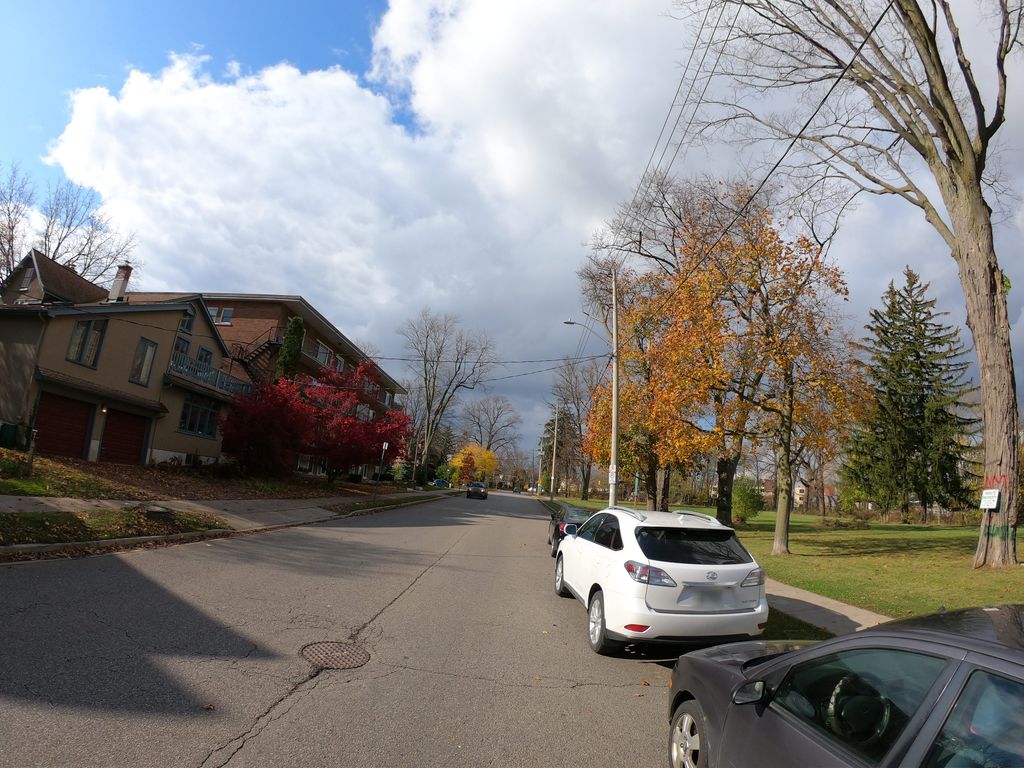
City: kitchener-waterloo